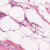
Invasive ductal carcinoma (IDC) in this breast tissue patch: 0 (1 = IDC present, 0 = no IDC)